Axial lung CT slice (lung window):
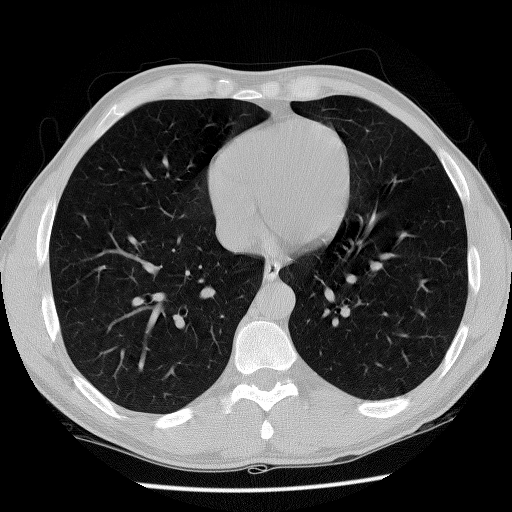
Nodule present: no